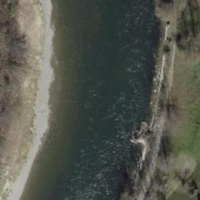
EUNIS habitat code: 15
Species observed at this site:
Mergus merganser
Columba palumbus